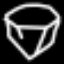
Label: diamond